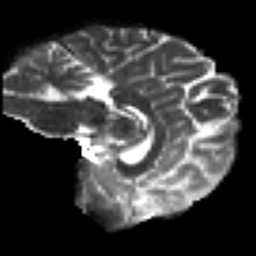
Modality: T2w
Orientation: sagittal
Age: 24
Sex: female
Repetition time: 8.4 s
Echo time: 0.09 s